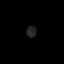
Tissue: lung
Cell type: Endothelial cells
Senescence score: 0.5485
Nuclear area (px): 109
Mean DAPI intensity: 35.945